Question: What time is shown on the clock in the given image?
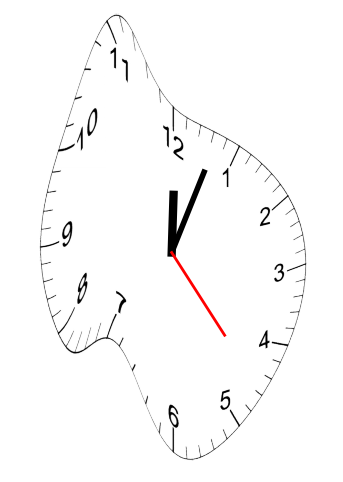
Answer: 12:03:23